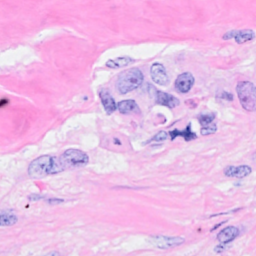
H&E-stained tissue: Breast